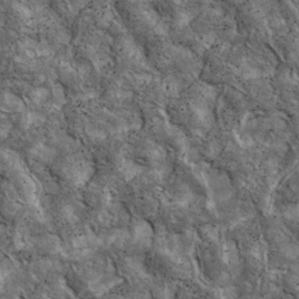
Label: non_frost